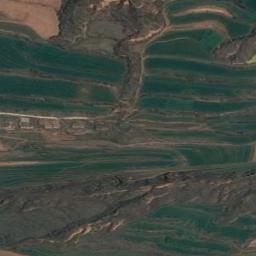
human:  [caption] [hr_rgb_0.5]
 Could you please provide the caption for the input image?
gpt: There is a winding narrow road next to a large brown and green mixed terraces .

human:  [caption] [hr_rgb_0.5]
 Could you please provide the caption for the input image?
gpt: There are bare and green terrace .

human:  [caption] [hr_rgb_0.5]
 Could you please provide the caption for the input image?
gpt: There is a winding path between the terraces .

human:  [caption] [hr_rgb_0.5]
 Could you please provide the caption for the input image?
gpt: Many green plants are around the terrace .

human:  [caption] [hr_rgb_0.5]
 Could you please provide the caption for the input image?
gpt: There are some green terraces arranged neatly .